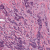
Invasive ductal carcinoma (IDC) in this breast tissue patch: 1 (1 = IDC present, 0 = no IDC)